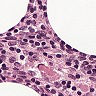
Metastatic tissue present: no